RGB frame:
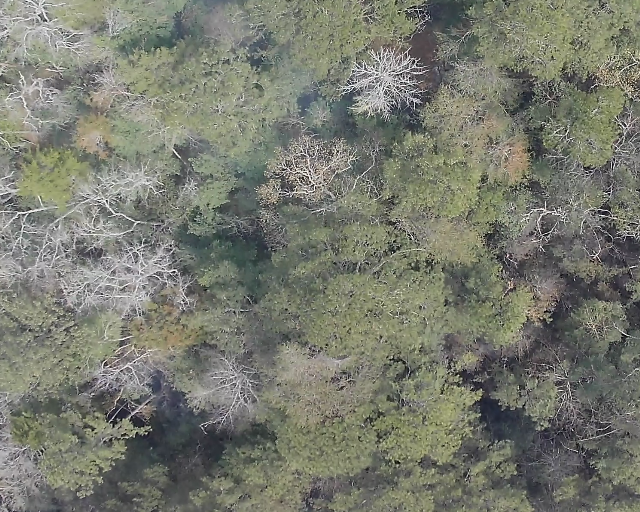
Thermal frame:
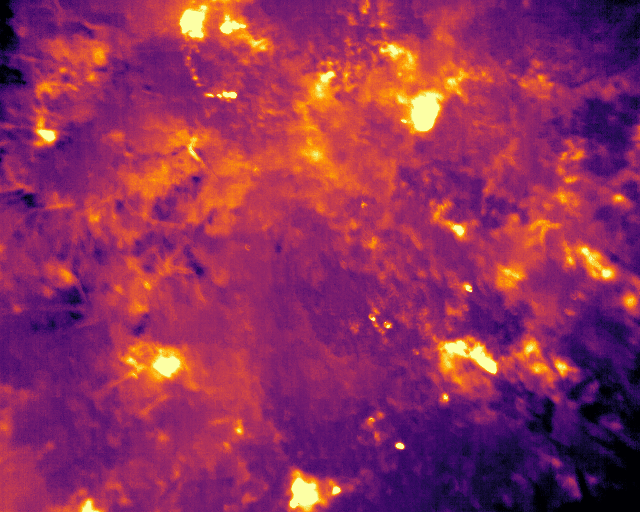
Captured: 2026-02-26 03:41:03
Pixels at or above 80 °C: 284 (fraction of frame: 0.0008667)